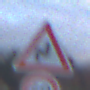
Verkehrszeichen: DoppelkurveRechts
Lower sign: Geschwindigkeit40
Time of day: SunriseSunset
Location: Outdoor (Suburban)
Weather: PartlyCloudy
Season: NotSpecified
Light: Natural